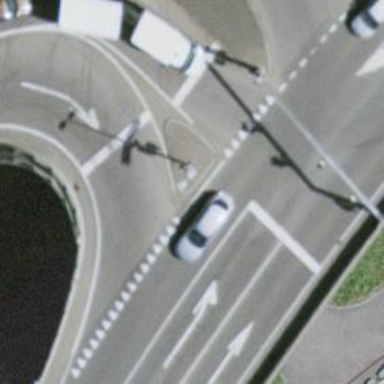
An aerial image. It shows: Road with "give way" sign.